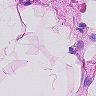
Metastatic tissue present: no